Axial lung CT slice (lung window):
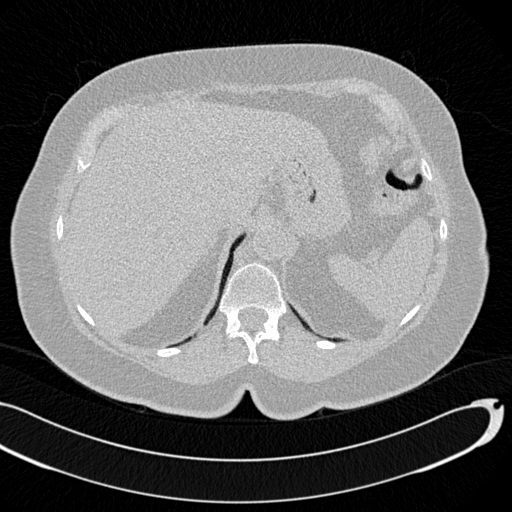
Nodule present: no